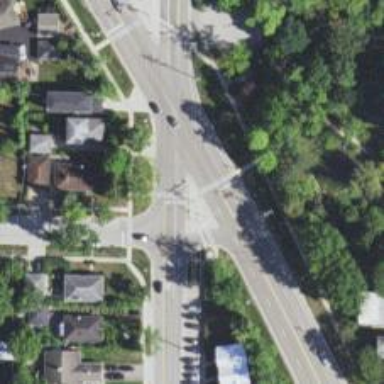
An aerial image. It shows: Footway that serves as traffic island.